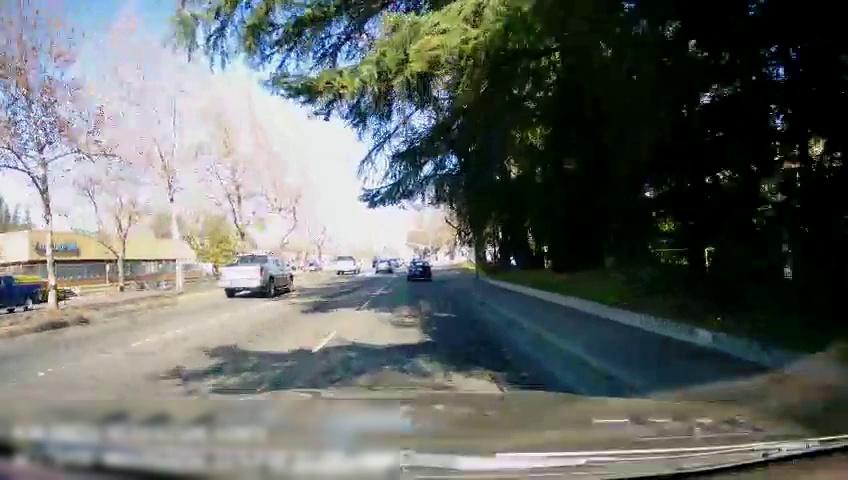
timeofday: Day
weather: Sunny
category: Drivable Space
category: Drivable Space
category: Vehicles | Truck
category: Vehicles | Car
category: Vehicles | Truck
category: Vehicles | Car
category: Vehicles | Truck
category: Lanes | Alternate Lane
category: Lanes | Current Lane